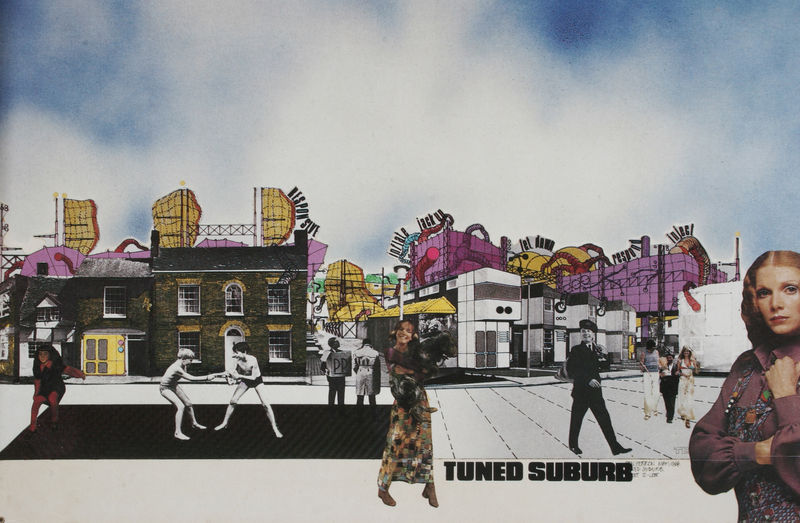
Titel: "Tuned Suburb"
Künstler: Archigram
Schlagwörter: himmel, mann, schatten, weiß, wolken, frauen, gelb, menschen, mädchen, stadt, bunt, frau, schwarz, tür, gebäude, haus, wolke, teppich, gesichter, jung, mütze, architektur, gesicht, häuser, england, rosa, kinder, farbig, schrift, fassade, buben, jungen, flächen, modern, lila, violett, linien, backstein, fabrik, platz, werbung, collage, kritik, schwarzweiß, text, uniform, reklame, kämpfen, kollage, lil, kuben, wort, matte, ringen, gestrichelt, lau, wörter, sch, konsum, gesellschaftskritik, engisch, tuned suburb